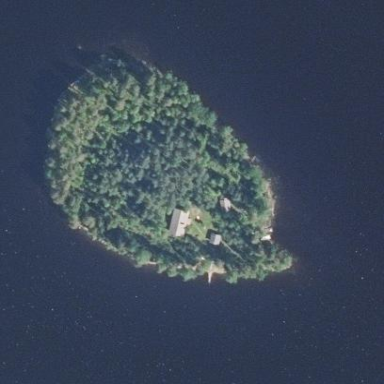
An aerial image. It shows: Islet covered with woodland.